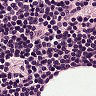
Metastatic tissue present: no